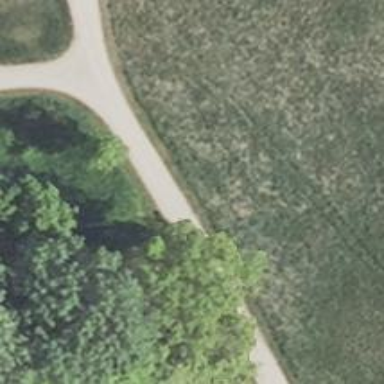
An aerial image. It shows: Agricultural footway with gravel surface of grade3. Only agricultural vehicles like motorcars are allowed on this road.